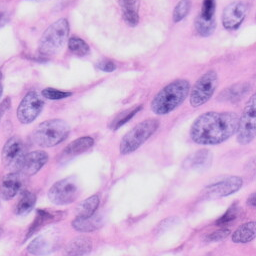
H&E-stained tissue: Skin